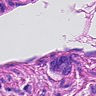
Metastatic tissue present: yes